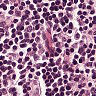
Metastatic tissue present: no